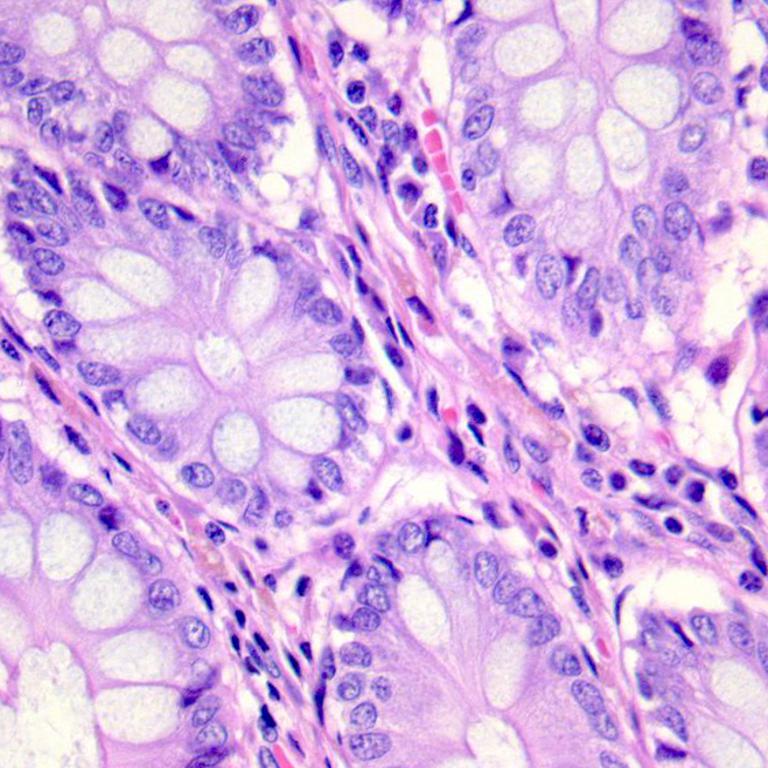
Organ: colon
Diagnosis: benign